Question: What is the color of the ball at (2, 2, 2)? The answer is the name of the color, with the first letter capitalized. You can choose an answer from Red, Green, Orange, Cyan, Purple, Blue, Yellow and Magenta.
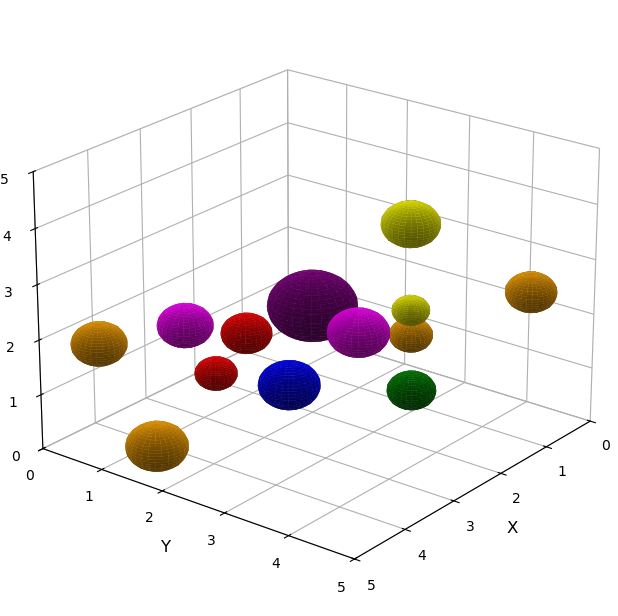
Answer: Purple